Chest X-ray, AP view. Patient: 42 years old, sex M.
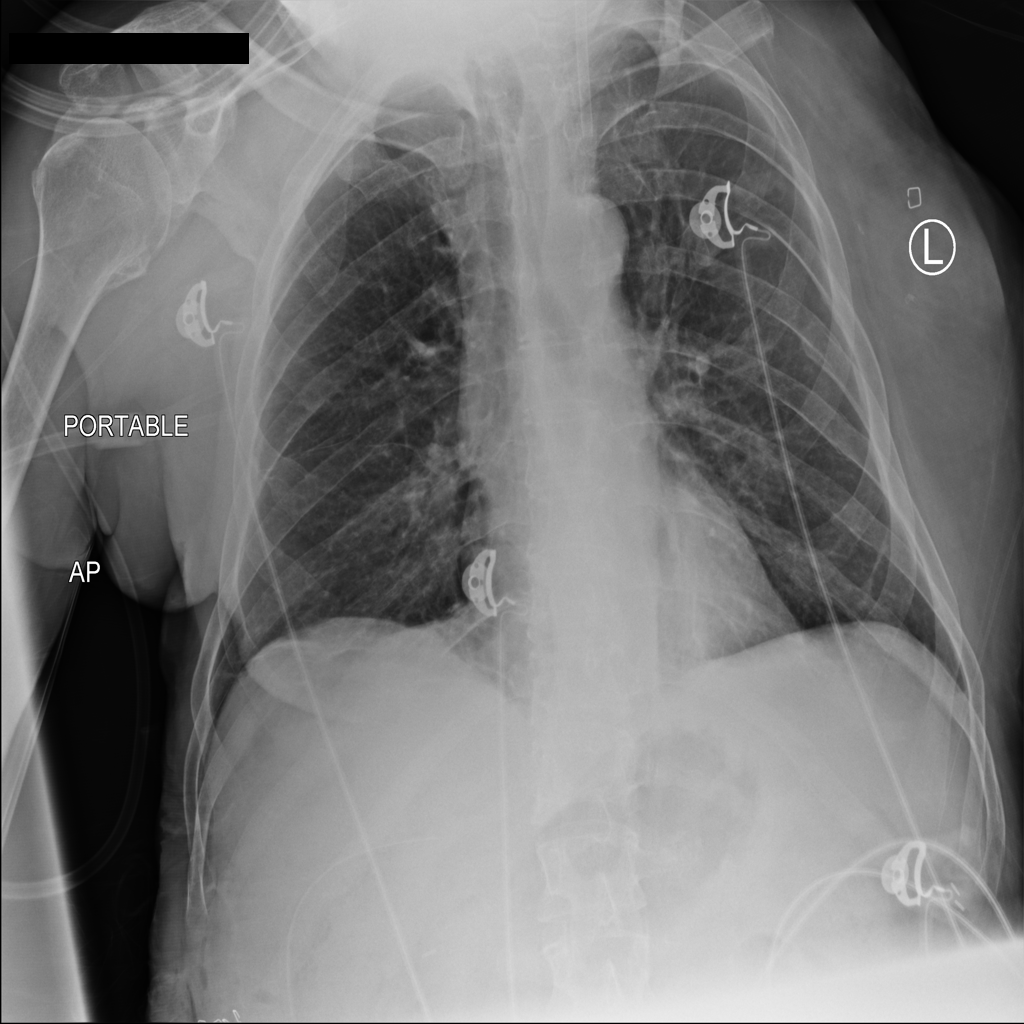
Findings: No Finding